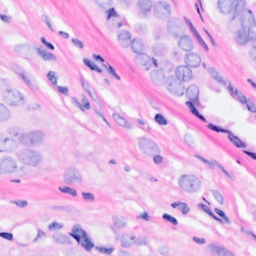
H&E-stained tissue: Breast